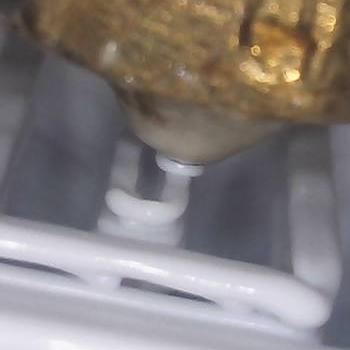
Flow rate: 238%